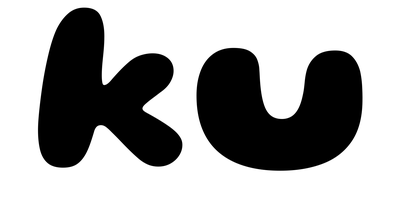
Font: Gluten_ExtraBold